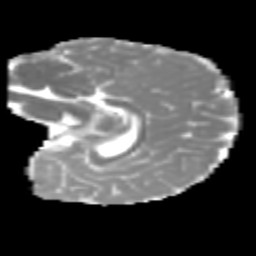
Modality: MD
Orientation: sagittal
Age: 7
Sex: male
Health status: healthy